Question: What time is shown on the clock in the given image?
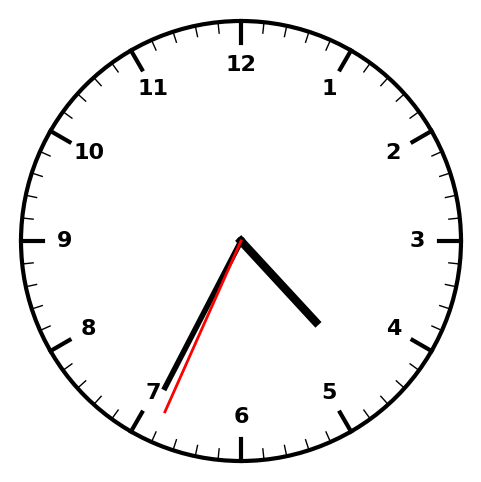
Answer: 04:34:34